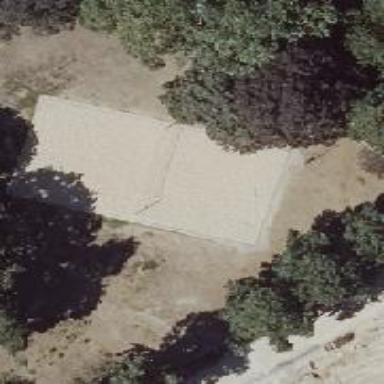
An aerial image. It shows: Sandy volleyball pitch for playing beach volleyball.